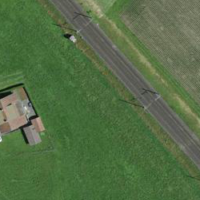
EUNIS habitat code: 24
Species observed at this site:
Corvus corone
Motacilla alba
Cygnus olor